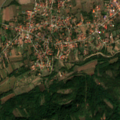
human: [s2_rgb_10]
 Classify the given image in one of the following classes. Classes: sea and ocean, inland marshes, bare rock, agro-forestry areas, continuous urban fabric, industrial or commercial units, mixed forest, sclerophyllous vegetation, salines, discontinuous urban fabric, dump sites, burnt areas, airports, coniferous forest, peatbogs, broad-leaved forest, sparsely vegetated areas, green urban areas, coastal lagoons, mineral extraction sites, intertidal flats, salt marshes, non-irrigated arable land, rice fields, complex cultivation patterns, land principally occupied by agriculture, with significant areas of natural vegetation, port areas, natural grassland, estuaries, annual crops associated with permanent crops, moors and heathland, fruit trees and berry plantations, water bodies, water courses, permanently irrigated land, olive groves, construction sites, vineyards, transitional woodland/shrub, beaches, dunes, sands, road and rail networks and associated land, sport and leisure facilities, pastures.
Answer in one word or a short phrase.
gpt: discontinuous urban fabric, complex cultivation patterns, land principally occupied by agriculture, with significant areas of natural vegetation, broad-leaved forest